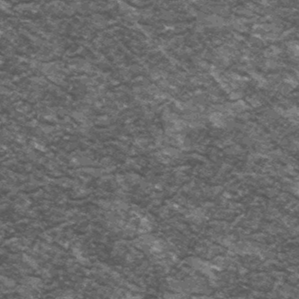
Label: frost